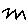
Label: zigzag